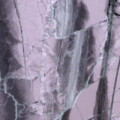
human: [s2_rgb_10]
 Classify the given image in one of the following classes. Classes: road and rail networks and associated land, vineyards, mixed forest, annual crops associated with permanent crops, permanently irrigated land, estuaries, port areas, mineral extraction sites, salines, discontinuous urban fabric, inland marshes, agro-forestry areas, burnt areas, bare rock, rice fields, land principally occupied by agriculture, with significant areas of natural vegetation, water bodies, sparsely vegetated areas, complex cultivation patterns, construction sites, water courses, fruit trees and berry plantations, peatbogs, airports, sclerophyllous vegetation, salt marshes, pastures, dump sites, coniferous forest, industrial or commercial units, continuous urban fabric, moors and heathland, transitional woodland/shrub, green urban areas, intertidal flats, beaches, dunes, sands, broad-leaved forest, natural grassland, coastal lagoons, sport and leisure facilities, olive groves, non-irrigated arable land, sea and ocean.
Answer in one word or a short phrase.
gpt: sea and ocean